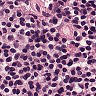
Metastatic tissue present: no